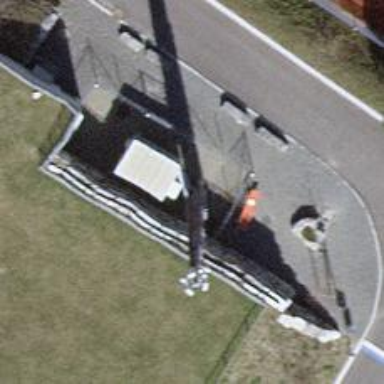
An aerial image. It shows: Communication mast tower.